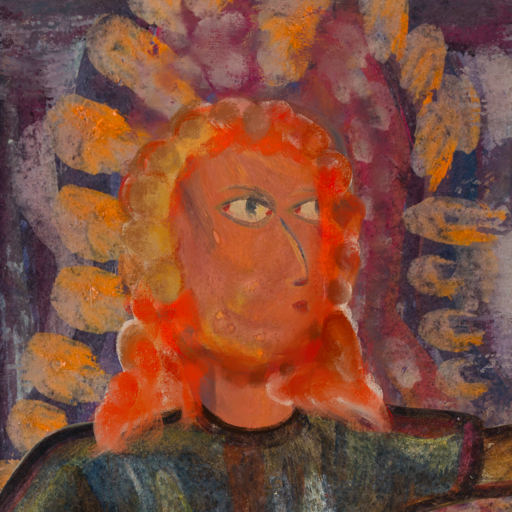
Background: Doll, Head And Neck Side: Mother_And_Son_Son, Face Side: GypsyMother, Bust: Mosgoul, Hair Side: Rupkatha, Head Accessory: Blank, Second Necklace: Blank, Necklace: Blank, Baby: Blank